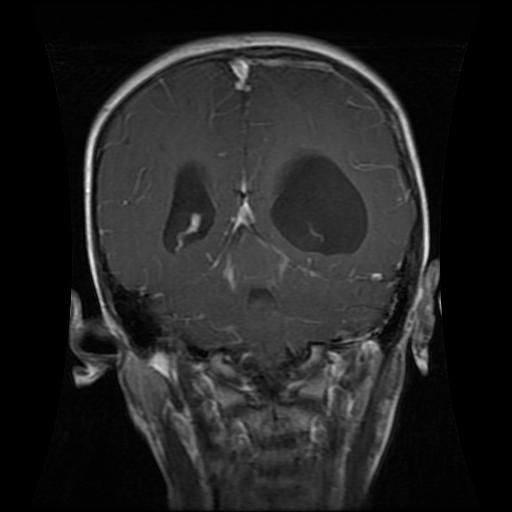
Label: glioma